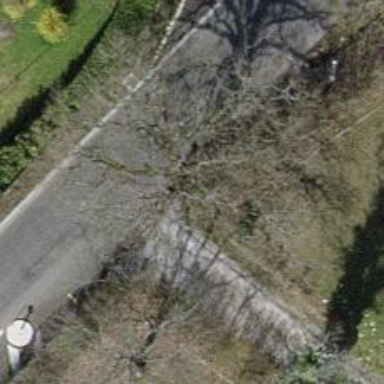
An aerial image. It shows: Deciduous broadleaved tree.